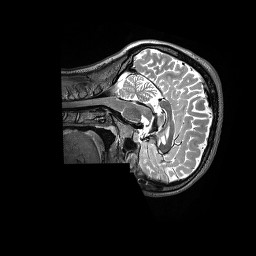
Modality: T2w
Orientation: sagittal
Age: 25
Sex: female
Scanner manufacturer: siemens
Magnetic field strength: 3 T
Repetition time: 3.2 s
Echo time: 0.562 s